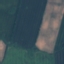
Land use / land cover: AnnualCrop